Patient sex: M
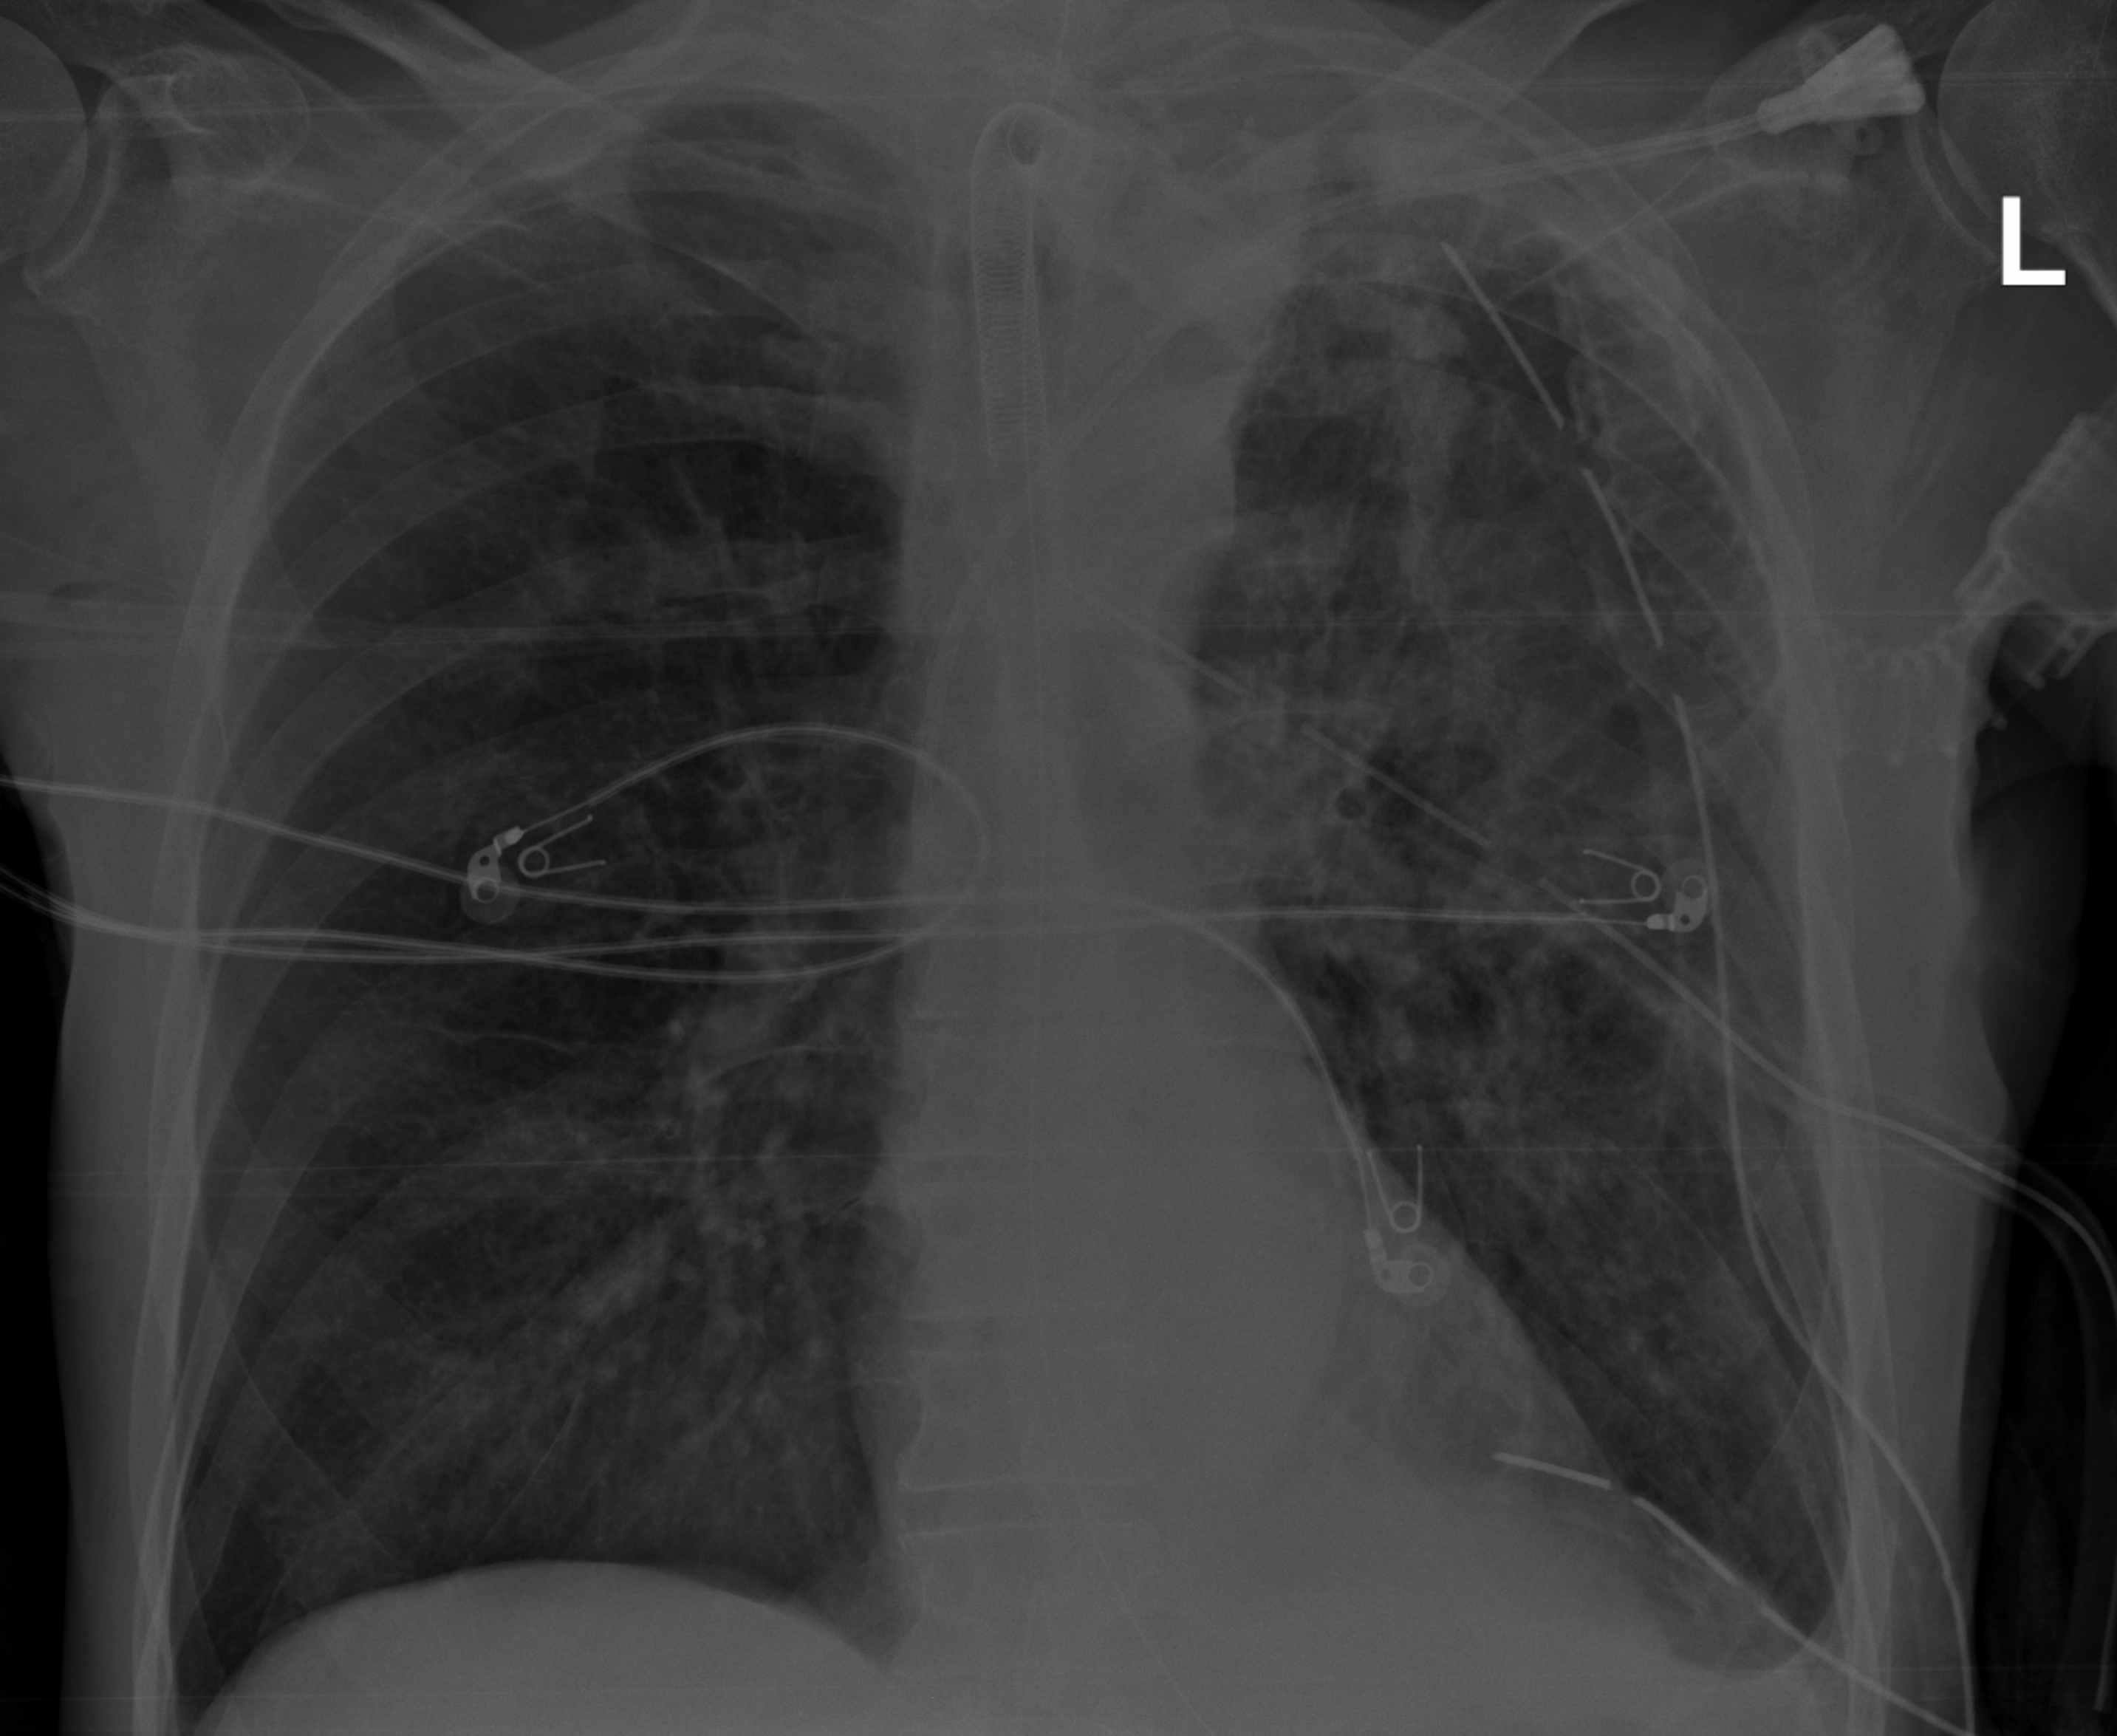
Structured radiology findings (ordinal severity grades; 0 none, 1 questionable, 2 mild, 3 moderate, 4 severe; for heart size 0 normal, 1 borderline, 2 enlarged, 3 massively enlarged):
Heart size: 0
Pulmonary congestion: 0
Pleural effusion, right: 0
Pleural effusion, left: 2
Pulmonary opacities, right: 0
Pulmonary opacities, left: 3
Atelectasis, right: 0
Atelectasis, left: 2